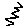
Label: zigzag